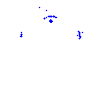
Particle: kaon